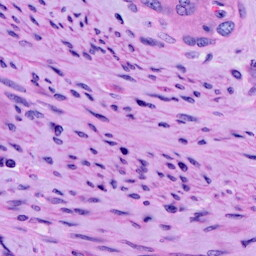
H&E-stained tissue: Cervix